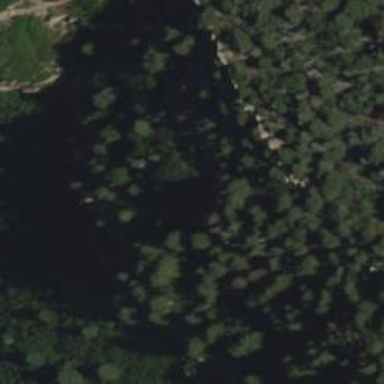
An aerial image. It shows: Natural cliff.